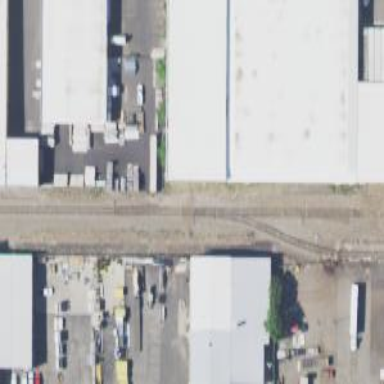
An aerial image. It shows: Disused railway siding.